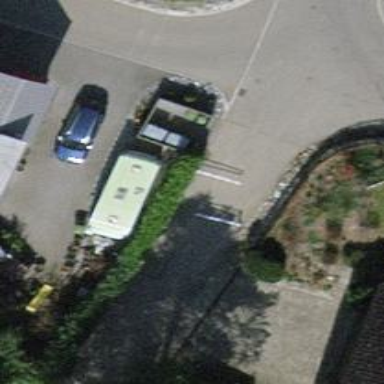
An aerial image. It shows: Swing gate barrier.